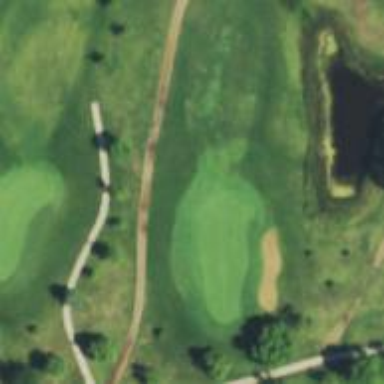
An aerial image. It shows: Driveway service road designed for golf carts.